Interaction volume radius: 10 \u00c5
Interaction volume height: 20 \u00c5
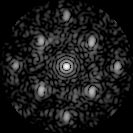
Disorder parameter: 0.3876